Question: I am using the jQuery UI autocomplete feature for some '<input type='text'>' boxes where it should return some selections depending on the input. This is working fine but now I need to add a check if the user even is allowed to do this lookup and if not, the user should be alerted.
This is my current code (or some of it at least):
'''
$(this).autocomplete({
source: function(request,response) {
$.ajax({
url: 'search.json',
data: { field: thisName,
search: request.term }
}).done(function(data) {
response(data);
}).fail(function(jqXHR, textStatus, errorThrown) {
console.dir(jqXHR);
console.log(textStatus);
console.log(errorThrown);
});
},
minLength: 1,
...[CUT]...
'''
If I inside my 'search.json' only has this 'http_response_code(403);' I will receive this in the console (I hope the picture is readable):

So my question is - For example it could alert the user in some way.
Currently I want to report back with a '403 Forbidden' code but there could be other errors too - e.g. the user session could expire or alike. It doesn't necessarily needs to be a HTTP response code but this is what I see as the most correct to use in this scenario?
Please see the <URL> for my code.
I am using jQuery 1.11.0 and jQuery-UI 1.10.4 together with PHP 5.4 on an IIS 7.5. The IIS will pass '.json' files as normal PHP files - just to clarify if important.
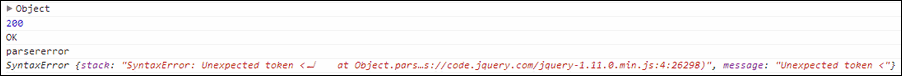
Answer: I actually found out that this was caused by me having my own error pages defined in the IIS. When changing the errorcode 403 to someting else (e.g. 999) I will get the 403 error to my Ajax script:

I have answered this myself in case others are having a similar problem and not being aware that their selfdefined HTML error messages/pages will give a HTTP response code of 200 in the Ajax.